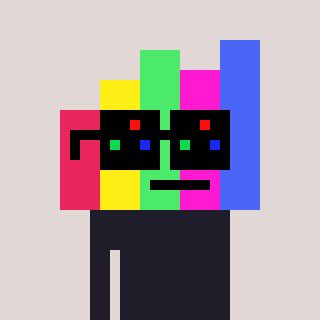
a pixel art character with square black sunglasses, a bar chart-shaped head and a darkbrown-colored body on a warm background